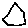
Label: hexagon